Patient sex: M
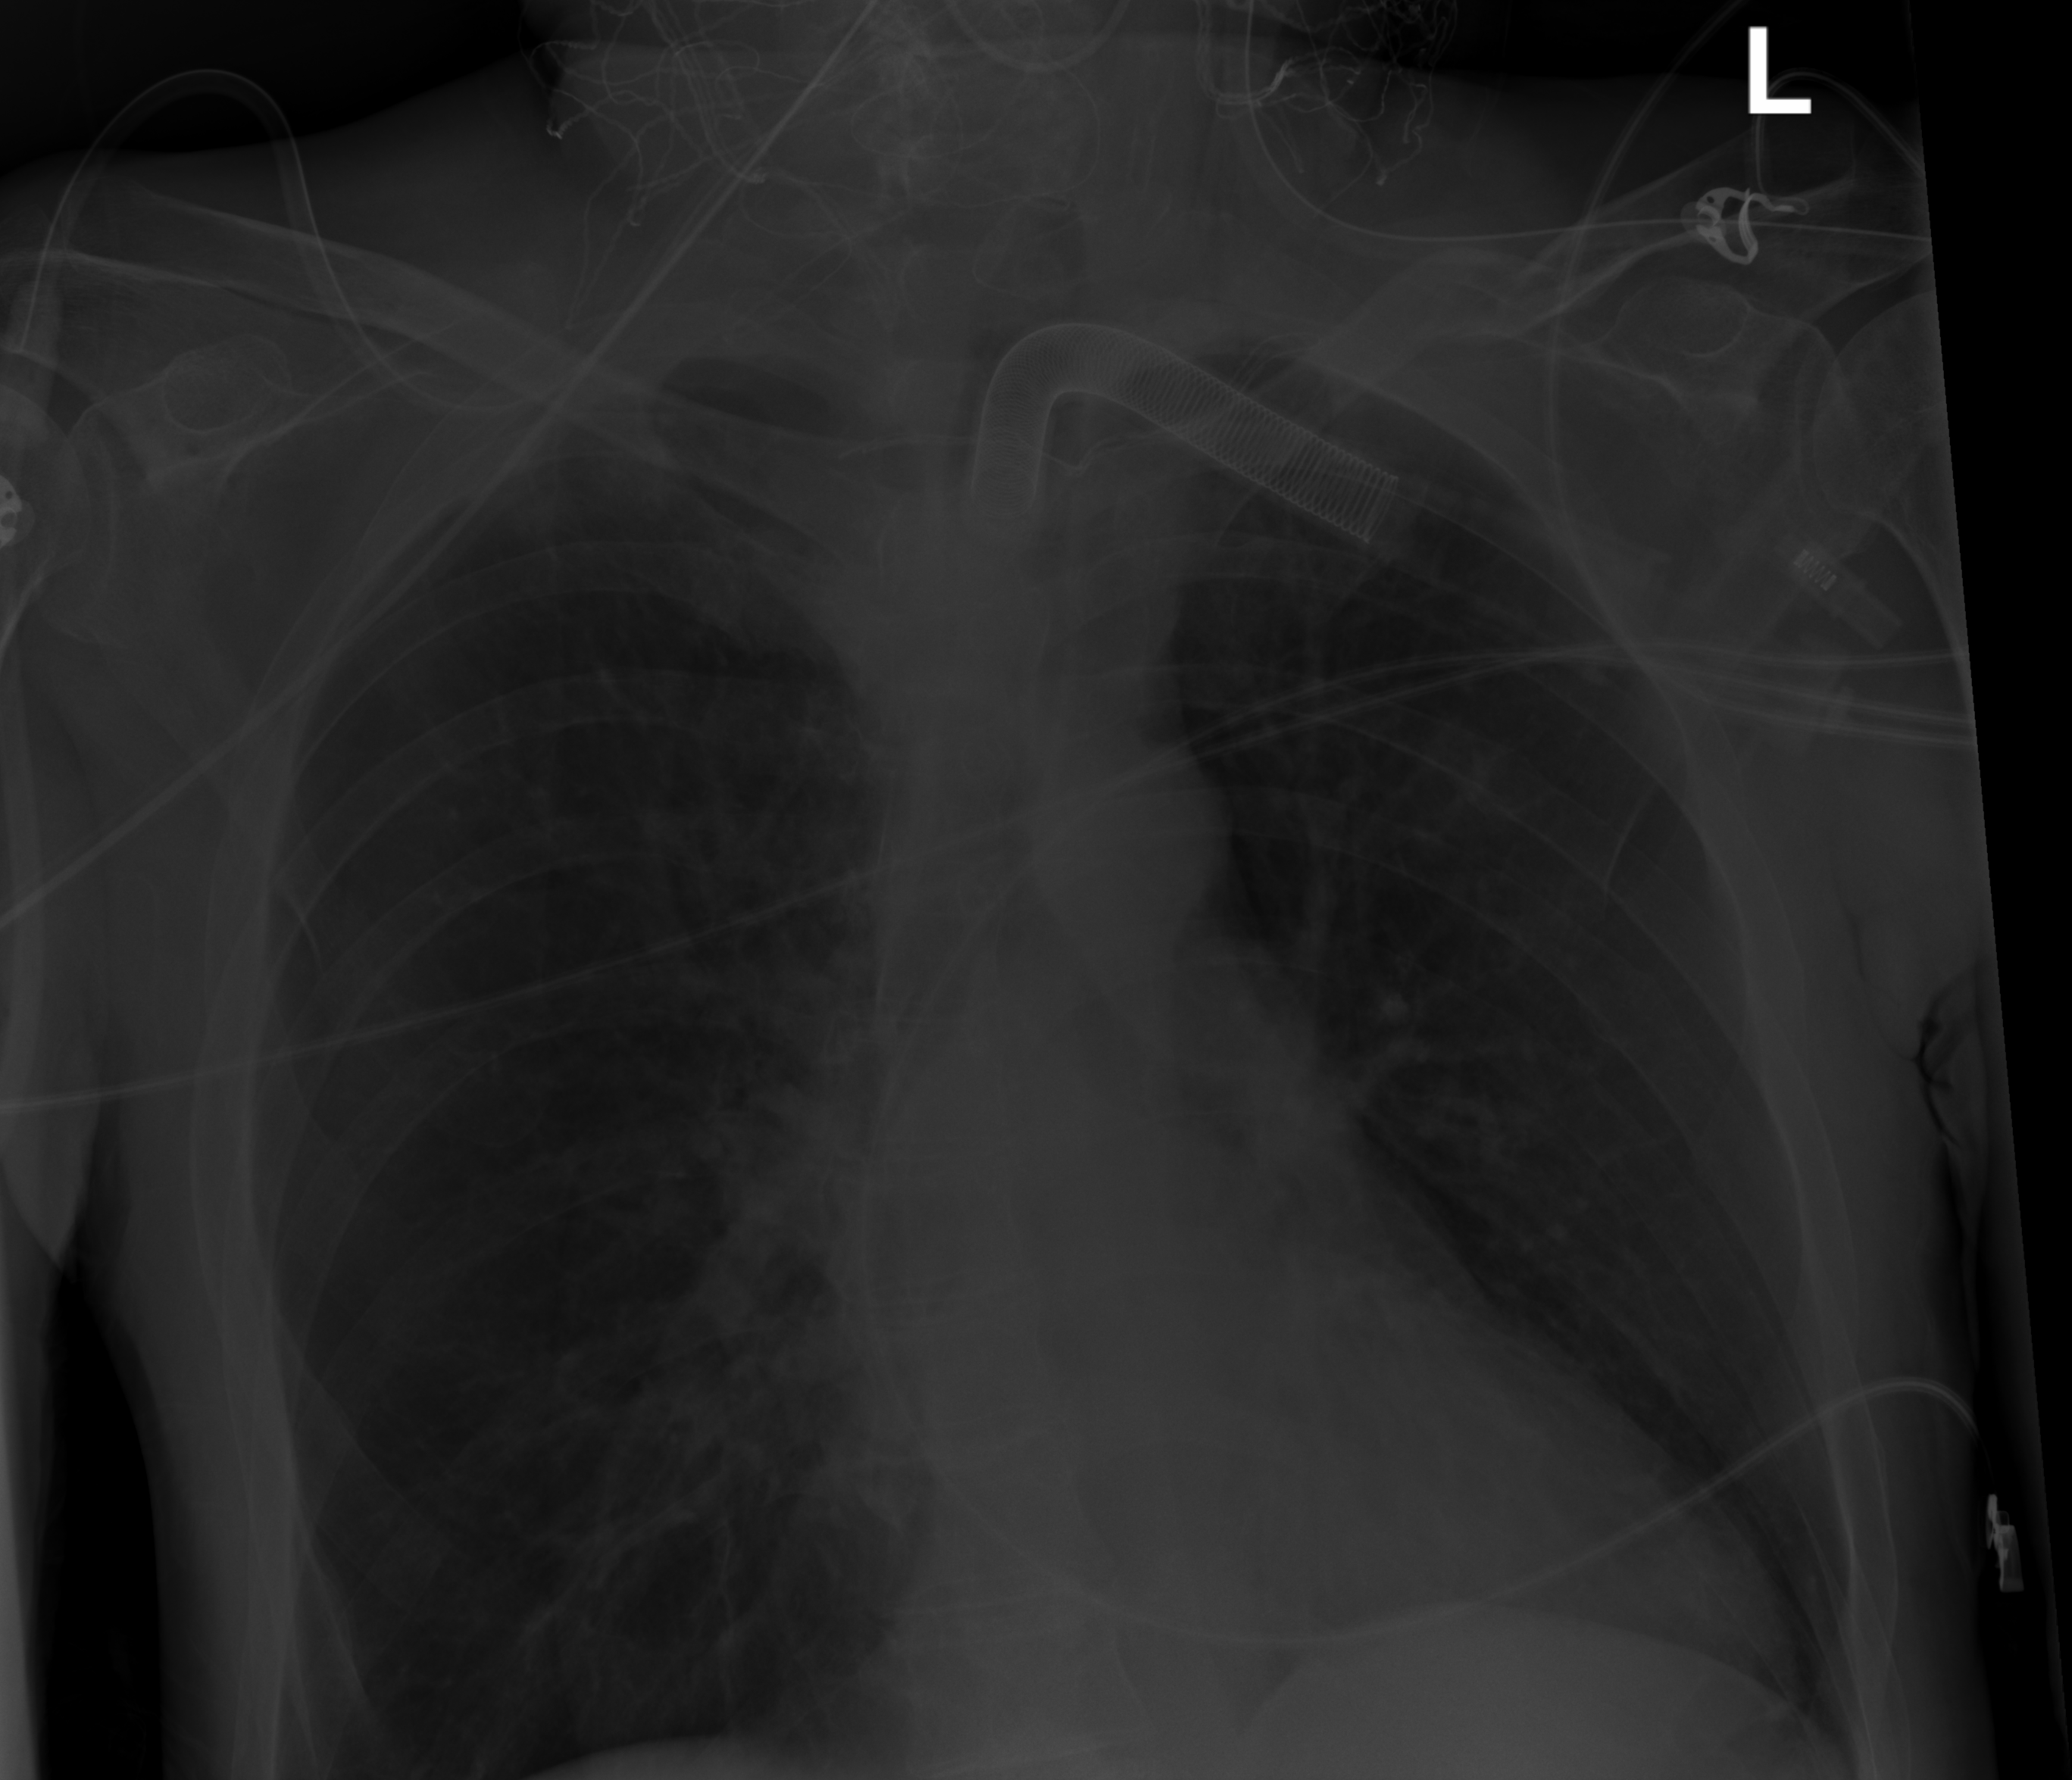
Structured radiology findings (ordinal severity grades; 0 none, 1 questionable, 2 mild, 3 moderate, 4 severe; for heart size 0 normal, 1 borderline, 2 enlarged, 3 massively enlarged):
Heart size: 0
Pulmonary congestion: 0
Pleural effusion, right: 0
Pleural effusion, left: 0
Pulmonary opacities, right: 0
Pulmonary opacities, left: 0
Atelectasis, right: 2
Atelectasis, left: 2